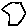
Label: hexagon